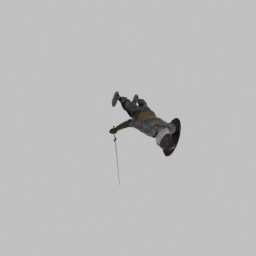
Label: people